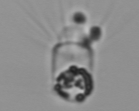
Label: Corethron_hystrix